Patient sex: M
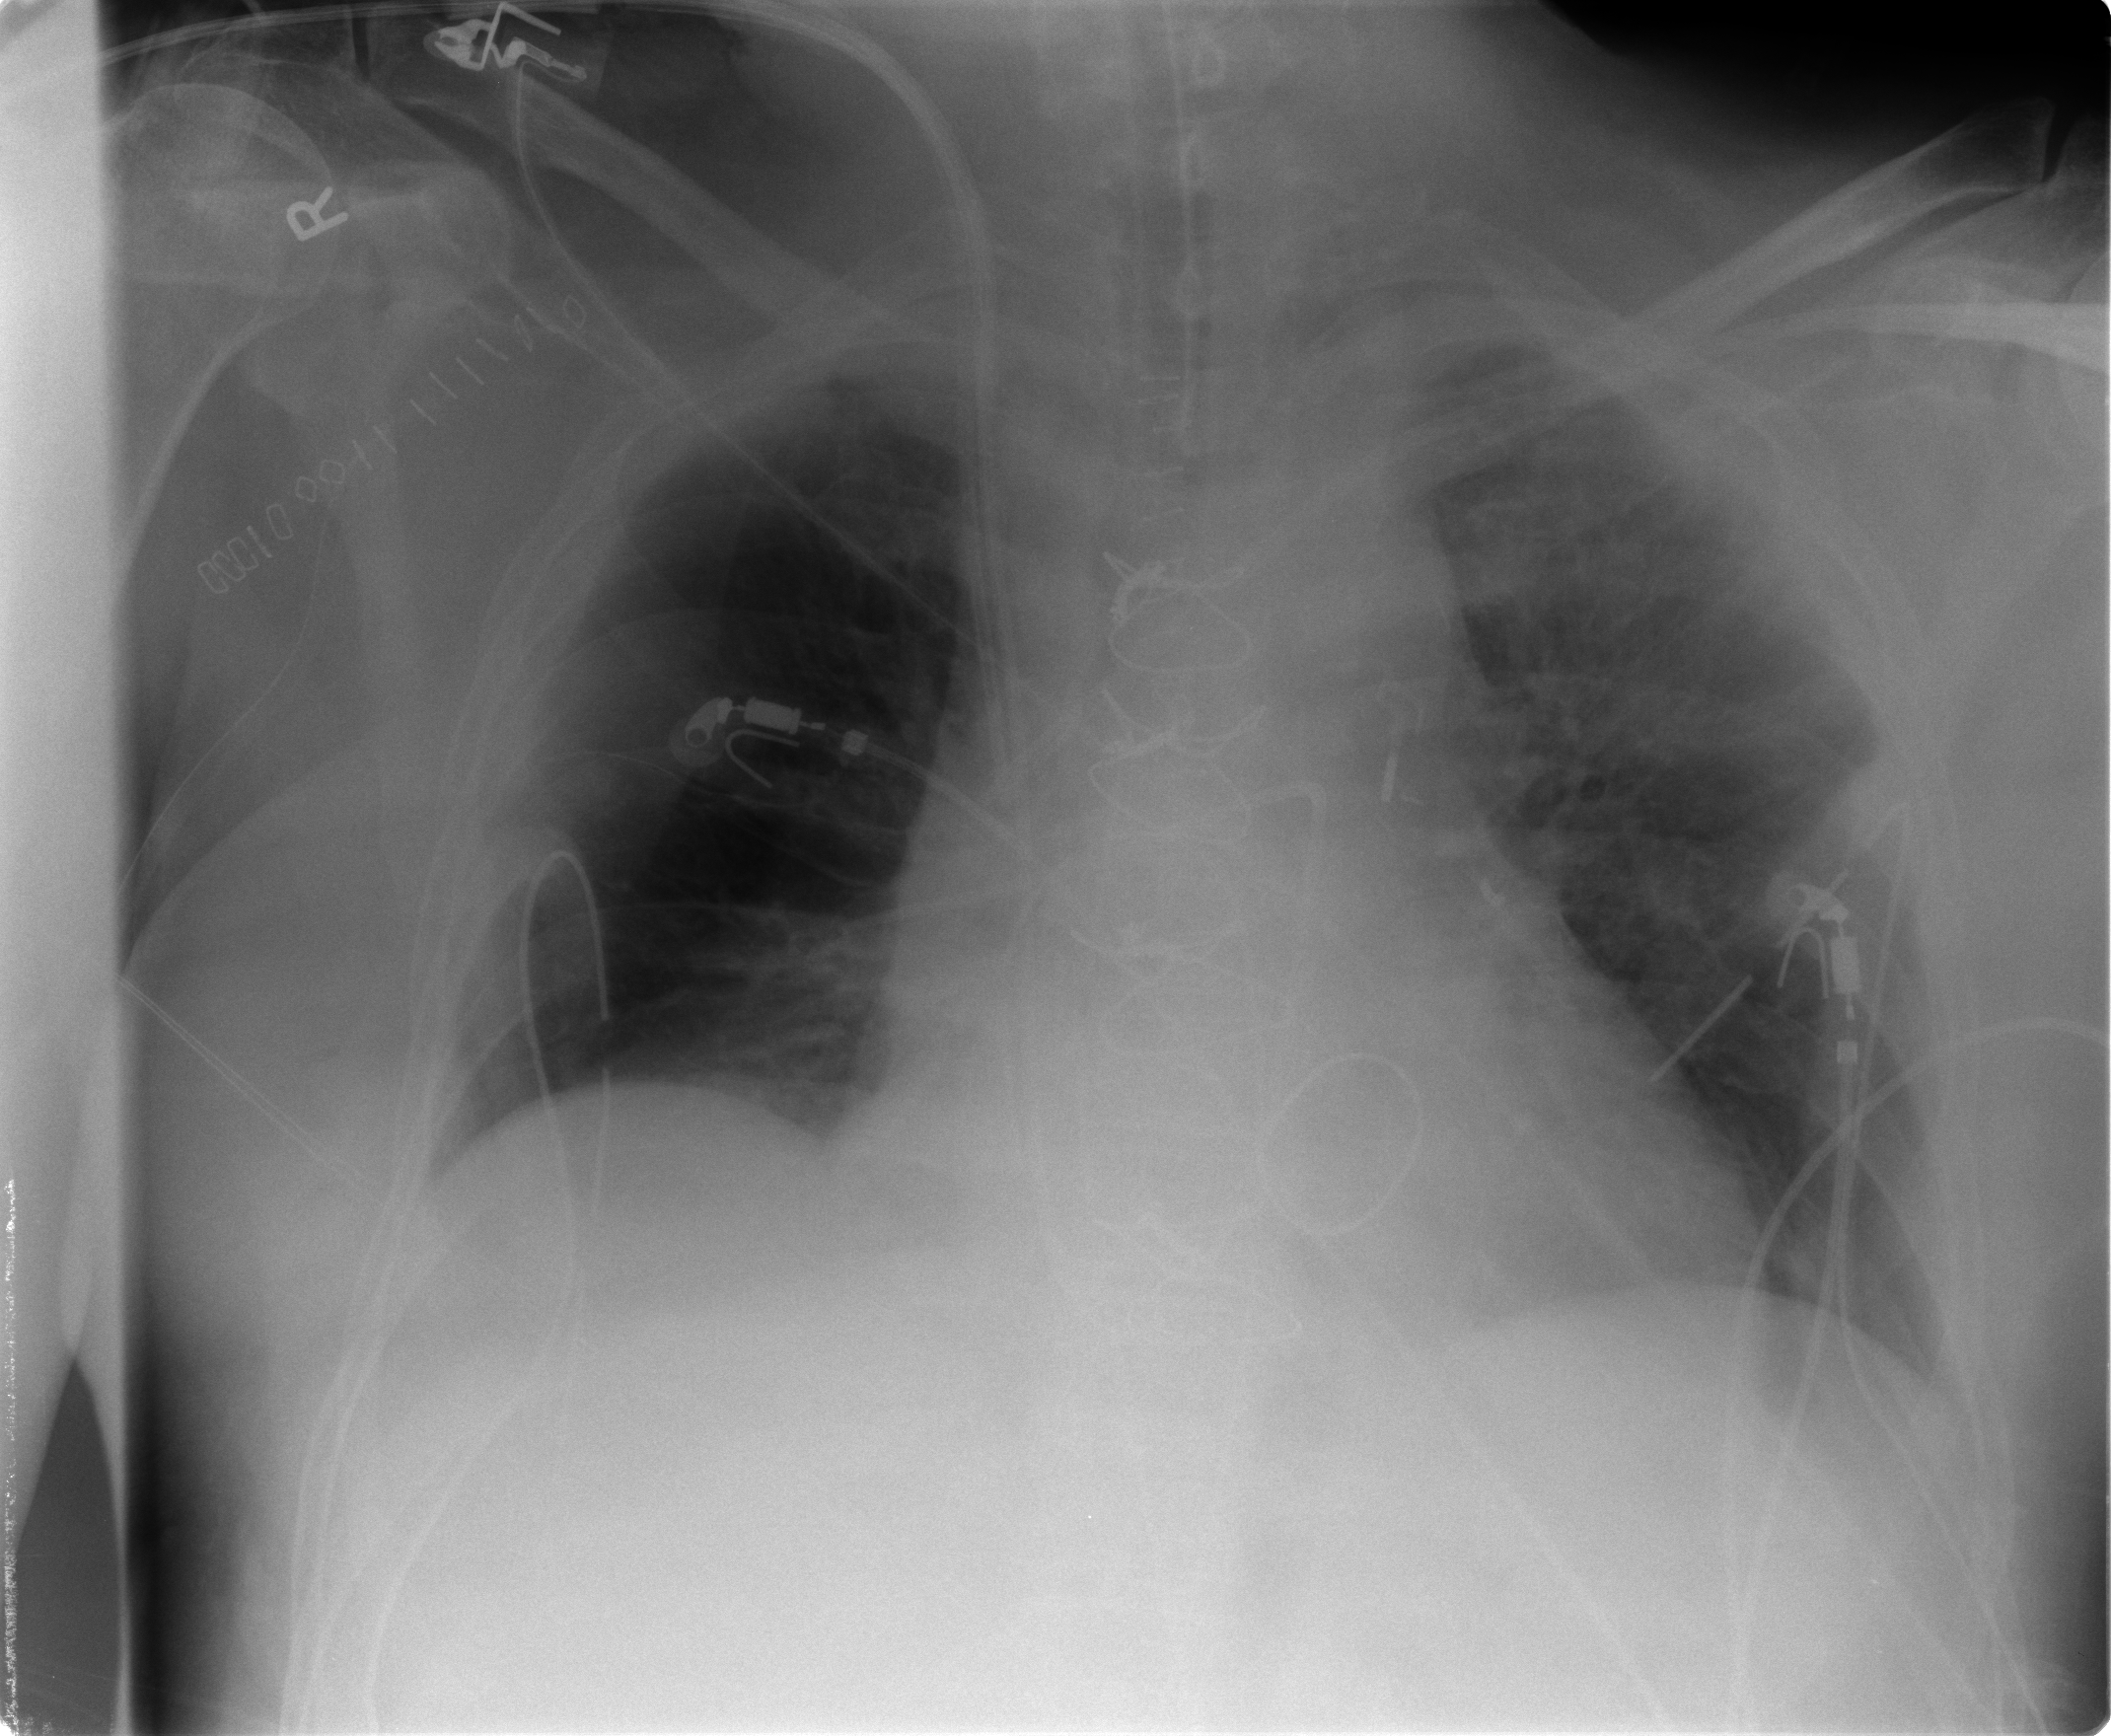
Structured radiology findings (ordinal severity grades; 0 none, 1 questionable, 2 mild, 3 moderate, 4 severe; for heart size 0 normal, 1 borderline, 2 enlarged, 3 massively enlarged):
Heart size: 2
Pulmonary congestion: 2
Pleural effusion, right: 0
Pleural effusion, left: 0
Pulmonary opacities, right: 0
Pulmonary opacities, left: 2
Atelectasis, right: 1
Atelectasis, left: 1